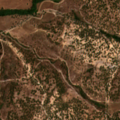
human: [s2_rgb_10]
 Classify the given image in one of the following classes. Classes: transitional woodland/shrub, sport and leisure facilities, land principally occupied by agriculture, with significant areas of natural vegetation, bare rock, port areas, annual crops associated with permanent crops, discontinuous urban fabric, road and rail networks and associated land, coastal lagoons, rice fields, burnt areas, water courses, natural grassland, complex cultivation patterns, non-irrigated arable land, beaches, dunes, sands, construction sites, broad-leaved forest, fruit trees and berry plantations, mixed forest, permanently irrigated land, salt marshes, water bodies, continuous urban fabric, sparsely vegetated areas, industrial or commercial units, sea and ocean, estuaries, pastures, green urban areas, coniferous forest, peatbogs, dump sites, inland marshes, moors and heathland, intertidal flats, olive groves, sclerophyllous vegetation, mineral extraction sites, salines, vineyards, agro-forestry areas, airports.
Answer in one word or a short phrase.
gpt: non-irrigated arable land, agro-forestry areas, broad-leaved forest